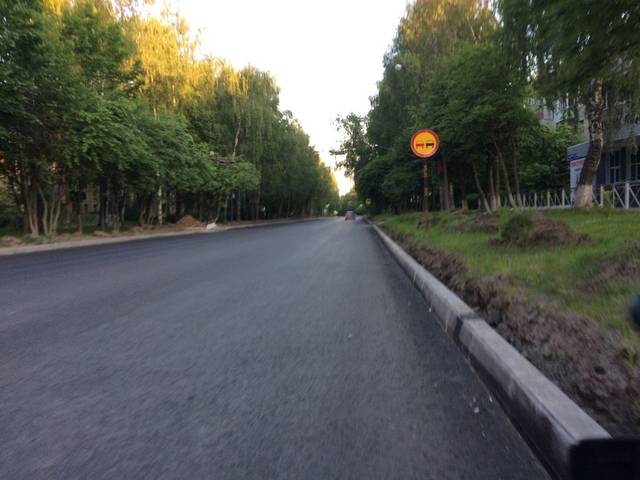
Region: Russia
Coordinates: 56.645, 47.874